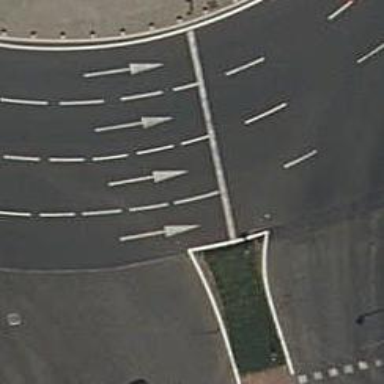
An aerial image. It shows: Secondary road with asphalt surface.